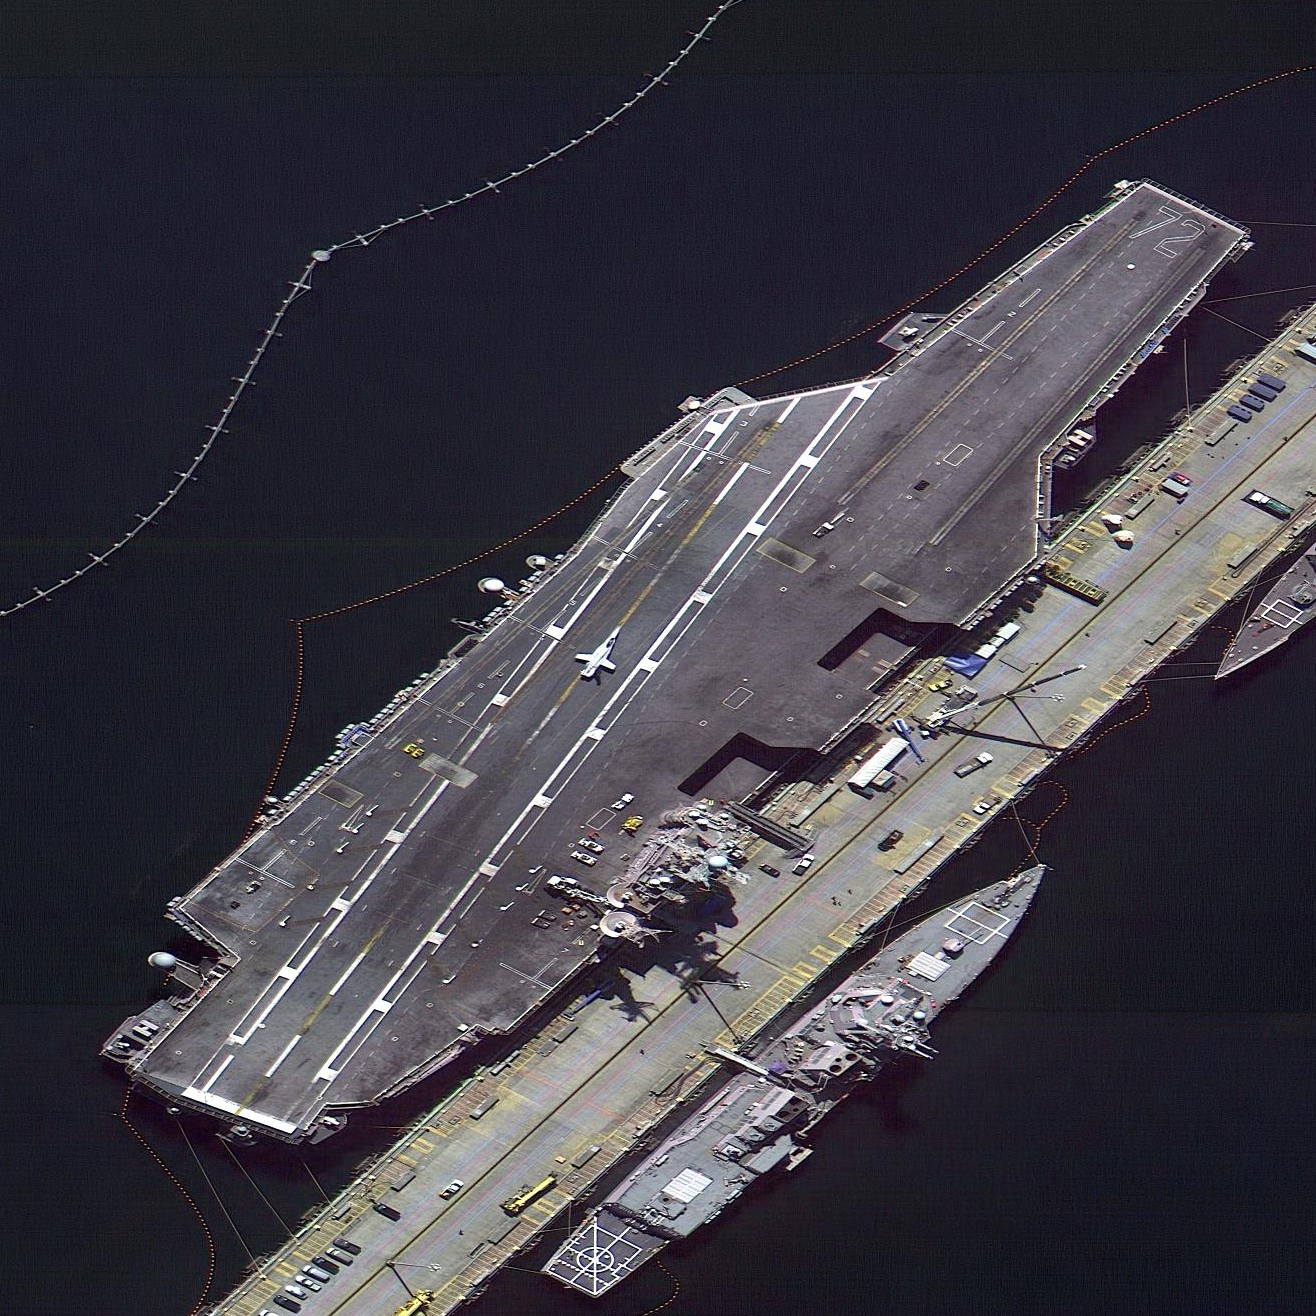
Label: Nimitz-class_aircraft_carrier